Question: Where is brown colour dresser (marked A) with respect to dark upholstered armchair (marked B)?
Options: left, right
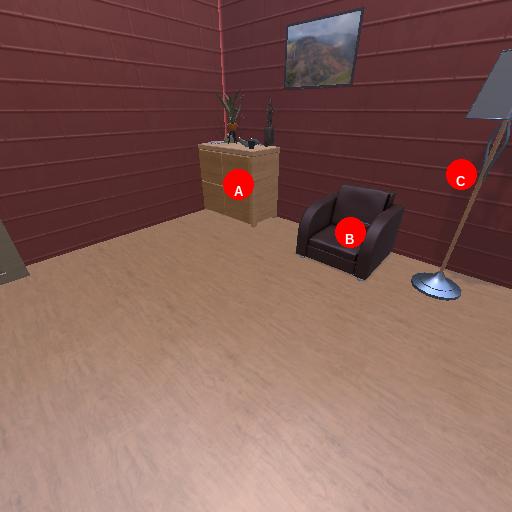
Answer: left